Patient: sex M, age 51
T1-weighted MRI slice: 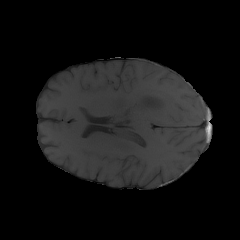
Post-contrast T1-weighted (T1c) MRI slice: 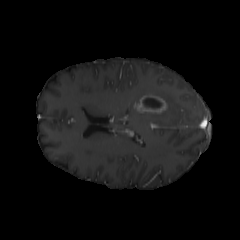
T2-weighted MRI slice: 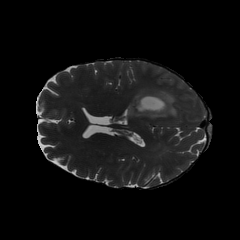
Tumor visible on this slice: yes
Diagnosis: Glioblastoma, IDH-wildtype
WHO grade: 4